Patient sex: M
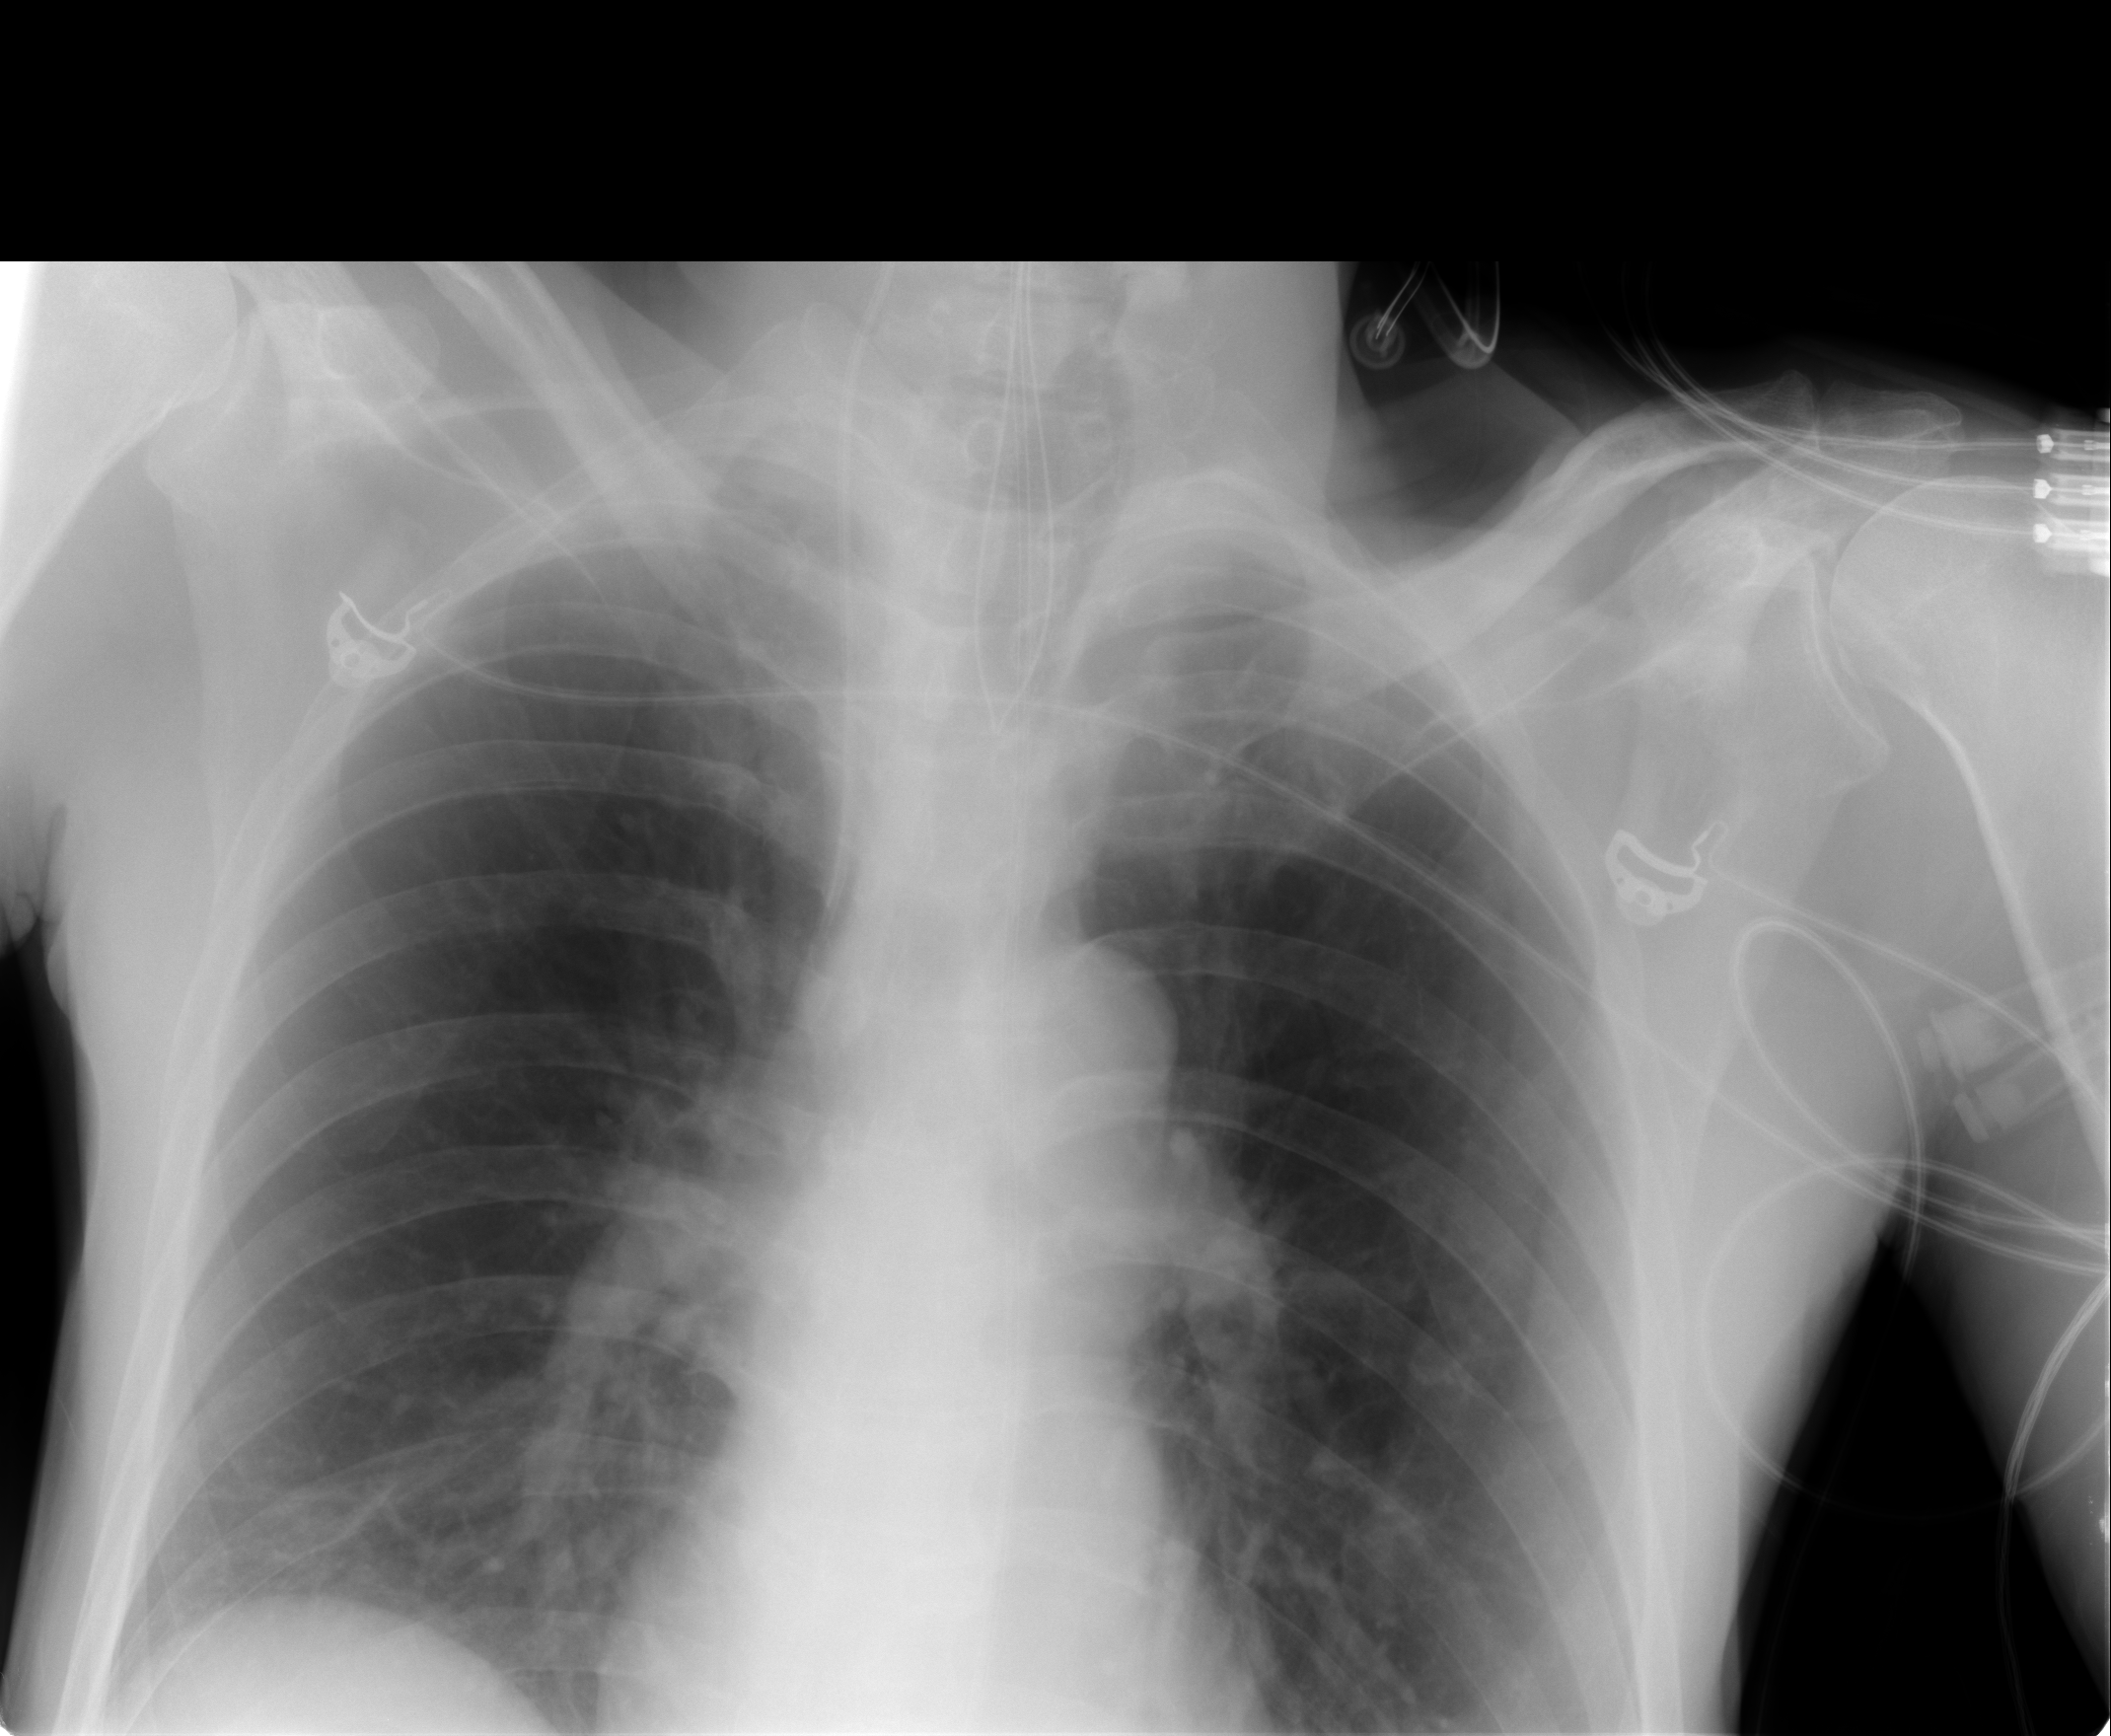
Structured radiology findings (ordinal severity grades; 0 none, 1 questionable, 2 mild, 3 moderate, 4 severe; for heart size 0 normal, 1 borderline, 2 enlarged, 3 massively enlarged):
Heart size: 0
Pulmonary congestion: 0
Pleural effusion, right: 0
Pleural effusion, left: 0
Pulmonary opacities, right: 0
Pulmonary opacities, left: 0
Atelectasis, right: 2
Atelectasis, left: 1